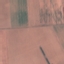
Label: AnnualCrop